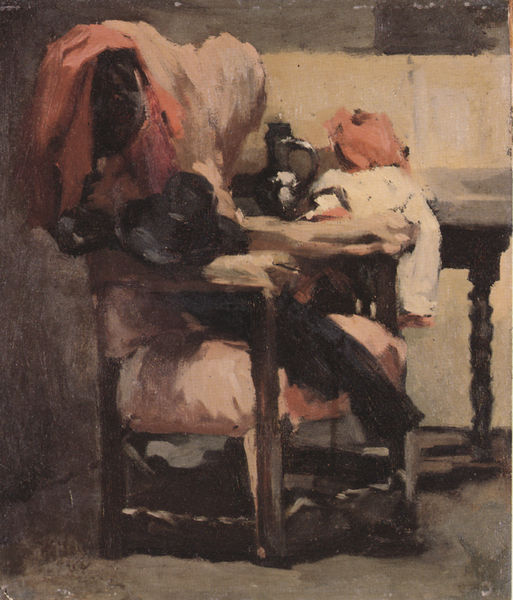
Titel: Stilleben mit Stuhl
Künstler: Wilhelm Maria Hubertus Leibl
Institution: Privatbesitz
Schlagwörter: dunkel, gemälde, kopf, mann, schatten, weiß, aquarell, gelb, impressionismus, wäsche, braun, fenster, frau, holz, hut, kleid, kleider, licht, orange, pastell, raum, schwarz, stuhl, tisch, zimmer, dame, rot, schal, tuch, beige, gespräch, malerei, hemd, wand, arm, kleidung, mensch, tod, trauer, bildnis, holzstuhl, innenraum, möbel, tischbein, tischtuch, öl, pastos, boden, interieur, sessel, sitzend, stoff, stoffe, tücher, decke, gewänder, innen, kind, rosa, kanne, krug, stilleben, stillleben, vase, armlehne, ecke, lehne, schuhe, abstrakt, van gogh, staffage, chair, cushion, hat, kissen, red, black, gray, grey, ohrensessel, painting, polster, sitzende, table, wall, yellow, detail, sitzt, kerze, pink, reflection, brown, floor, stube, knie, krempe, tischkante, wände, becher, corinth, lovis corinth, gefäss, lehnstuhl, schuh, lachs, verschwommen, wood, graugrün, stuhlbein, stuhlbeine, rothaarige, chaise, house, historismus, child, light, zeit, gepolstert, shadow, coat, fabric, fackel, schlafender, streben, wohnen, jacket, ablage, gedrechselt, geschnitzt, children, textilien, still life, lederhosen, sitzplatz, arms, clothes, manet, legs, cloth, trist, impressionist, oranfe, pale, paint, materialität, polstersessel, blurry, clothing, tan, jug, pitcher, drechselarbeit, klamotten, sleeves, frauenkleider, damenbekleidung, oak, fehlende konturierung, feine farbabstufungen, garderpbe, kleidungsstücke, on connait, pas un détail, renaissance mobiliar, stillleben mit stuhl, vêtements, brushwork, 19th century, nachtlampe, jar, cloths, indoors, damenwäsche, painterly, orang, dead nature, supports, frau im stuhl